Interaction volume radius: 5 \u00c5
Interaction volume height: 25 \u00c5
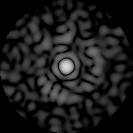
Disorder parameter: 0.8194